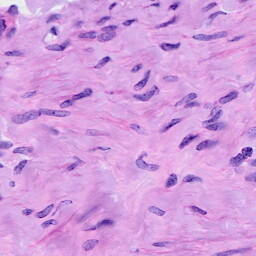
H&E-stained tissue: Cervix